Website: home-depot
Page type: cross-sells
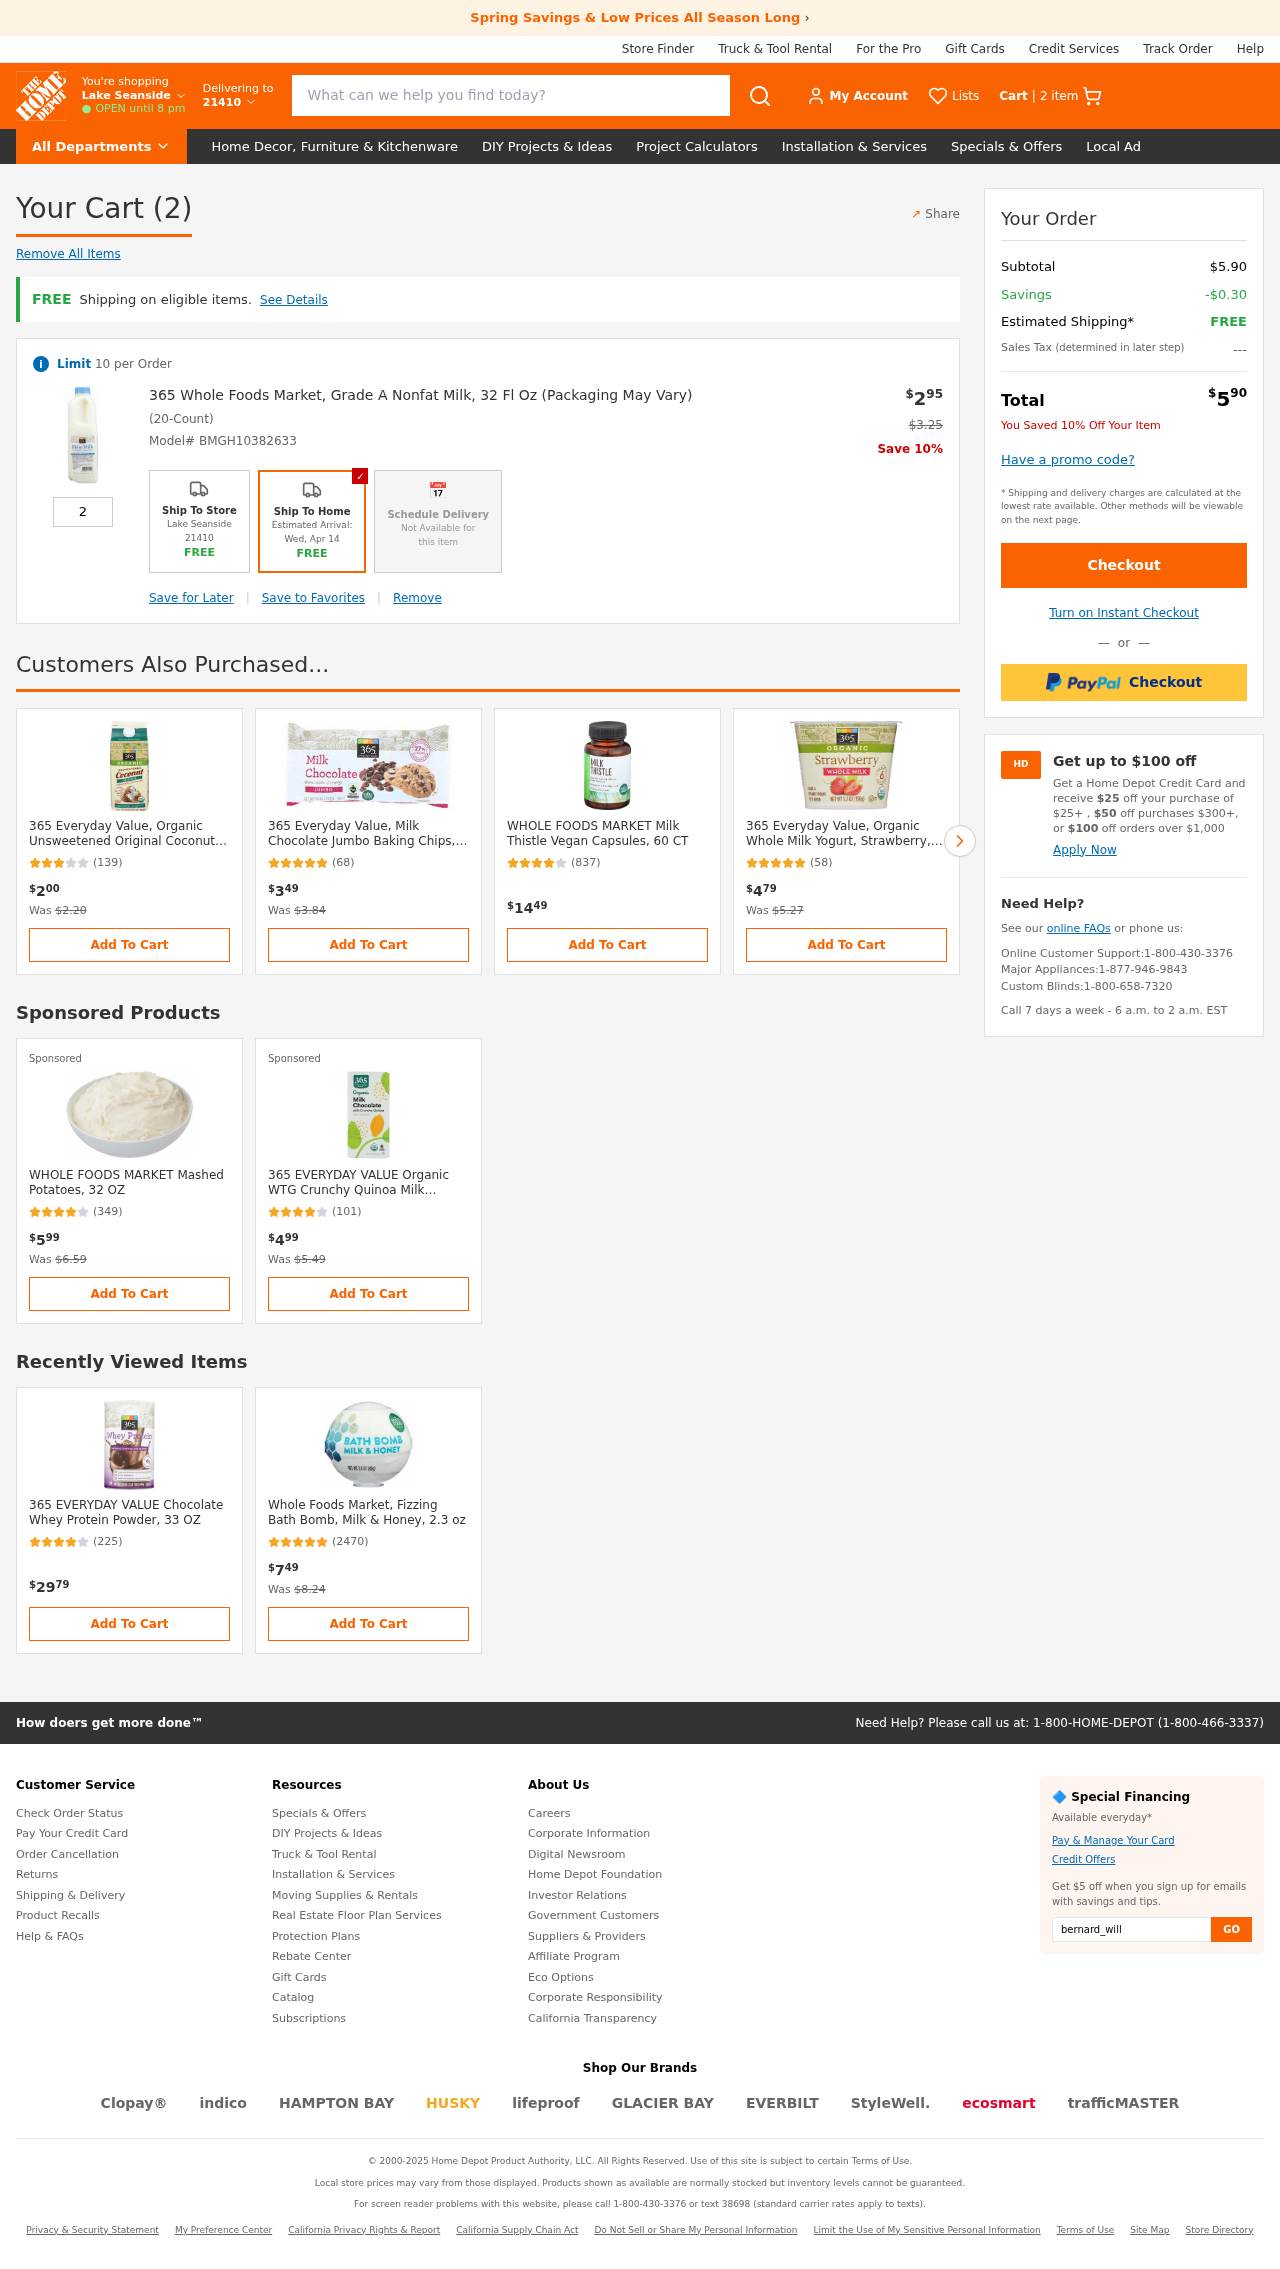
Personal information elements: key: PII_LOCATION1_CITY
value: Lake Seanside
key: PII_POSTCODE
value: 21410
Product elements: key: PRODUCT1_NAME
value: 365 Whole Foods Market, Grade A Nonfat Milk, 32 Fl Oz (Packaging May Vary)
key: PRODUCT1_PRICE
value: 2.95
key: PRODUCT1_QUANTITY
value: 2
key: PRODUCT1_ORIGINAL_PRICE
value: $3.25
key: PRODUCT2_NAME
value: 365 Everyday Value, Organic Unsweetened Original Coconut milk Beverage, 64 fl oz Casepack
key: PRODUCT2_NUM_RATINGS
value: (139)
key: PRODUCT2_PRICE
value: $200
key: PRODUCT3_NAME
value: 365 Everyday Value, Milk Chocolate Jumbo Baking Chips, 10 oz
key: PRODUCT3_NUM_RATINGS
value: (68)
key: PRODUCT3_PRICE
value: $349
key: PRODUCT4_NAME
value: WHOLE FOODS MARKET Milk Thistle Vegan Capsules, 60 CT
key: PRODUCT4_NUM_RATINGS
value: (837)
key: PRODUCT4_PRICE
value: $1449
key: PRODUCT5_NAME
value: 365 Everyday Value, Organic Whole Milk Yogurt, Strawberry, 5.3 oz
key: PRODUCT5_NUM_RATINGS
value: (58)
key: PRODUCT5_PRICE
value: $479
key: PRODUCT6_NAME
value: WHOLE FOODS MARKET Mashed Potatoes, 32 OZ
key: PRODUCT6_NUM_RATINGS
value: (349)
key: PRODUCT6_PRICE
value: $599
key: PRODUCT7_NAME
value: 365 EVERYDAY VALUE Organic WTG Crunchy Quinoa Milk Chocolate Bar, 2.8 OZ
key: PRODUCT7_NUM_RATINGS
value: (101)
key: PRODUCT7_PRICE
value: $499
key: PRODUCT8_NAME
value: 365 EVERYDAY VALUE Chocolate Whey Protein Powder, 33 OZ
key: PRODUCT8_NUM_RATINGS
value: (225)
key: PRODUCT8_PRICE
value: $2979
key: PRODUCT9_NAME
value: Whole Foods Market, Fizzing Bath Bomb, Milk & Honey, 2.3 oz
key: PRODUCT9_NUM_RATINGS
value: (2470)
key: PRODUCT9_PRICE
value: $749
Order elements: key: ORDER_NUM_ITEMS
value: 2 item
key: ORDER_NUM_ITEMS
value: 2
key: ORDER_SKU
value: Model# BMGH10382633
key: ORDER_SUBTOTAL
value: $5.90
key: ORDER_SAVINGS
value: -$0.30
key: ORDER_TOTAL
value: $590
Search elements: key: HEADER_SEARCH
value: What can we help you find today?